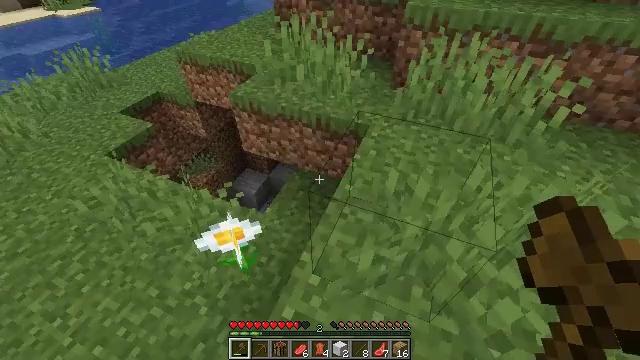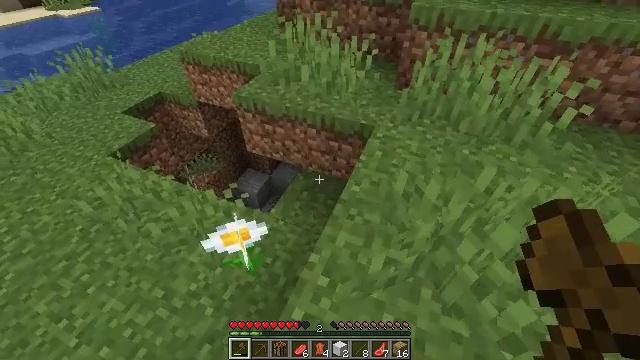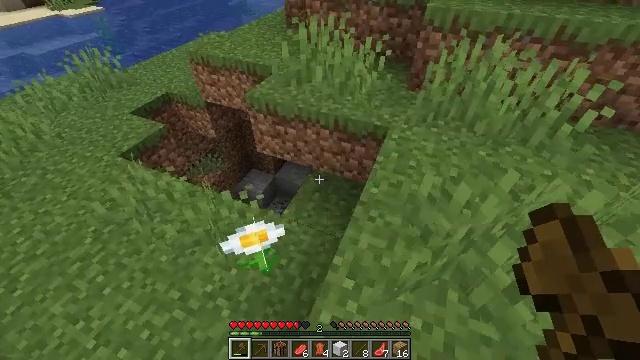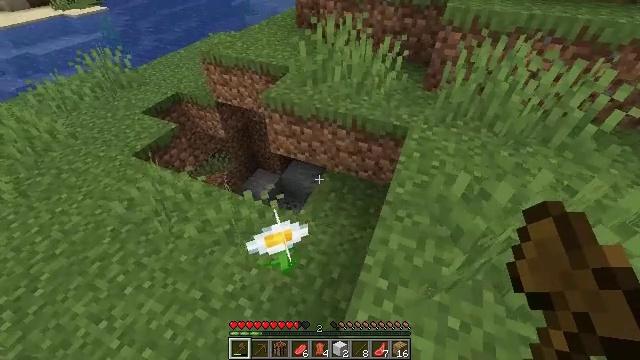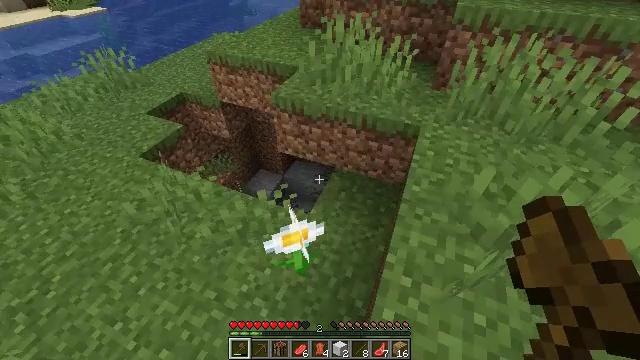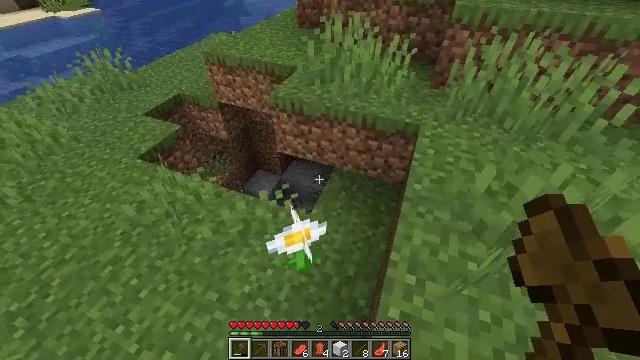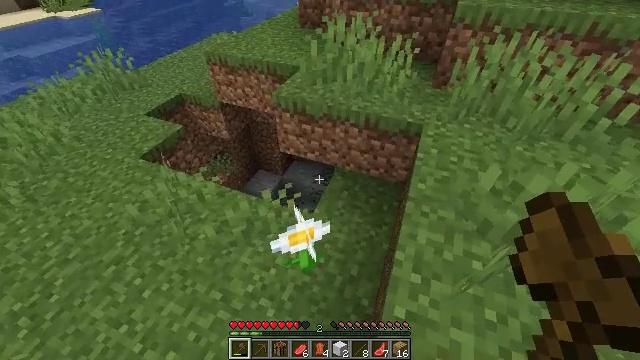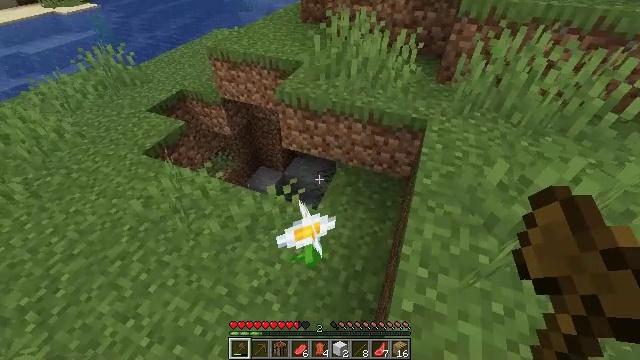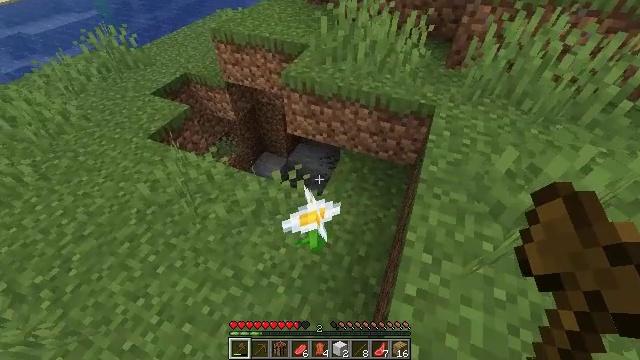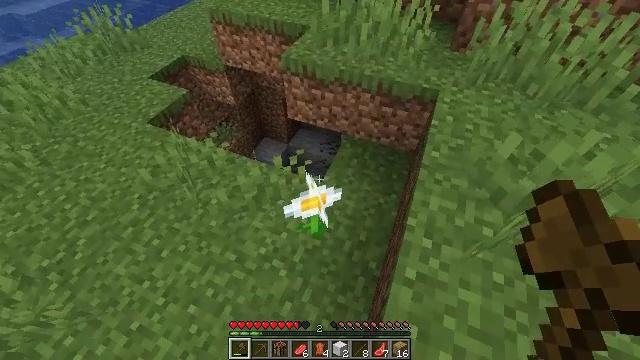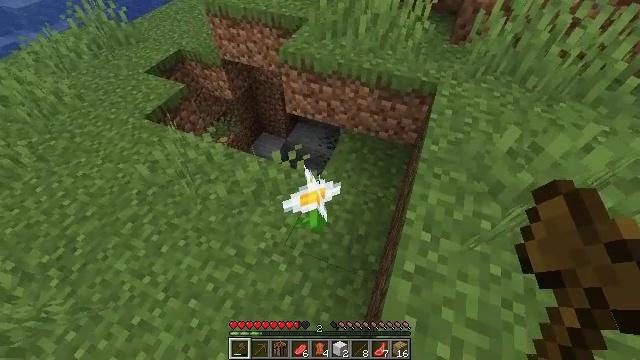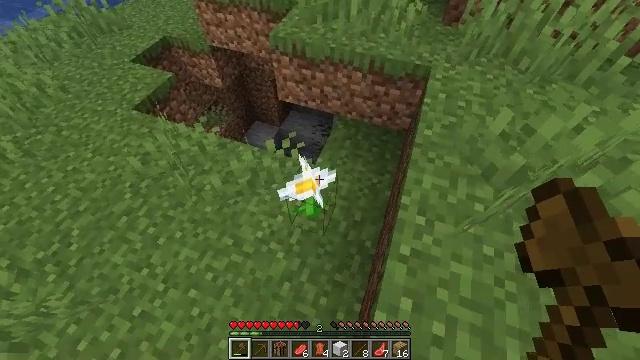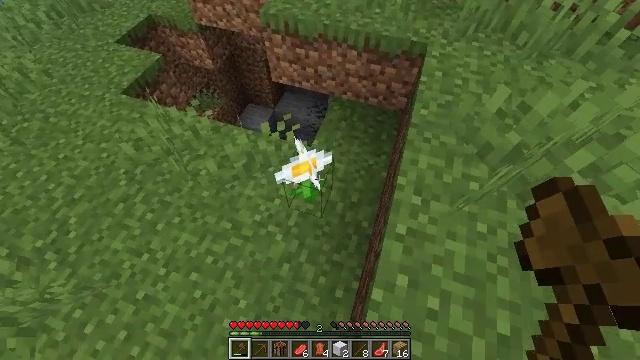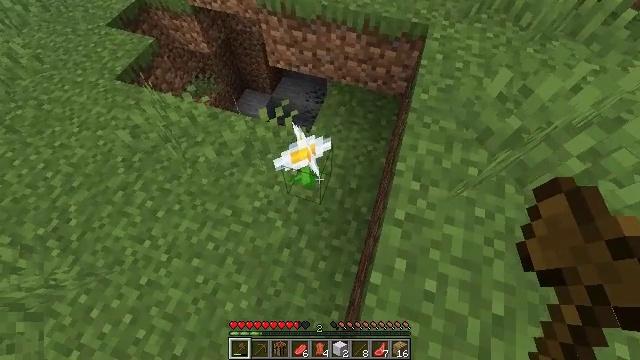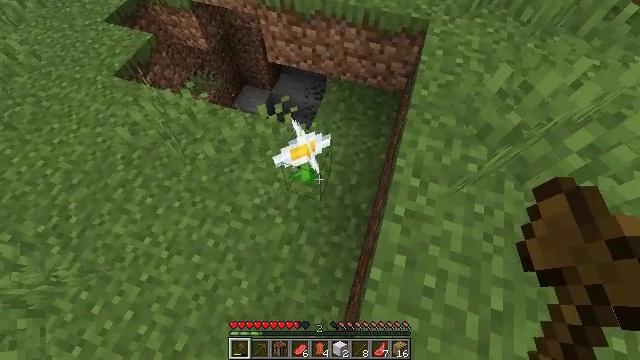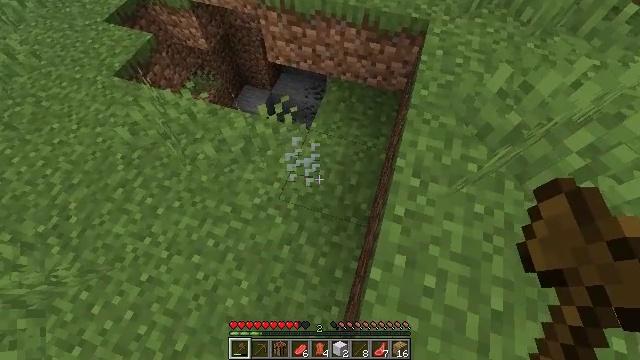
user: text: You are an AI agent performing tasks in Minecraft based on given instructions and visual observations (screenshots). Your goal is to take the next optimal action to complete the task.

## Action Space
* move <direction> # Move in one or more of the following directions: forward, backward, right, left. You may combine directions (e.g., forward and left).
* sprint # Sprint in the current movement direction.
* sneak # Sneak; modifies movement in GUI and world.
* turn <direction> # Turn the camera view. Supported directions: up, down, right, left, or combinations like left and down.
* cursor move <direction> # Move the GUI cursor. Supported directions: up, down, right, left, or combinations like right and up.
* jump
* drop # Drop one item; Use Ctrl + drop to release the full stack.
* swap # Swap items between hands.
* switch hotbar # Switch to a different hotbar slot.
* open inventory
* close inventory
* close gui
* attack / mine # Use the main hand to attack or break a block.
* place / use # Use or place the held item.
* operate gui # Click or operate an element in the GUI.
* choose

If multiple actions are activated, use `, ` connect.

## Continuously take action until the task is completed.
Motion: motion action
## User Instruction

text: Harvest the oxeye daisy.
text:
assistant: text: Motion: move left
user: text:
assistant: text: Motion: move left
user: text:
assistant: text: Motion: move left
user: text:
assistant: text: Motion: no_op
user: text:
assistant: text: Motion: no_op
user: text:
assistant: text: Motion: no_op
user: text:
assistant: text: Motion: no_op
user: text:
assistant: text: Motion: turn left and down
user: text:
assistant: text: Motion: turn down
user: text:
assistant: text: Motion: turn down
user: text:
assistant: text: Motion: turn right and down
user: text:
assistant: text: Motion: turn right and down
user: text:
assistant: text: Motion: turn down
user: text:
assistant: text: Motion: no_op
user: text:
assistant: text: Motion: attack / mine
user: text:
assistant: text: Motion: attack / mine
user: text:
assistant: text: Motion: no_op
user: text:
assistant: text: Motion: no_op
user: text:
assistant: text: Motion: turn left
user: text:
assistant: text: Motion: no_op